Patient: sex F, age 83
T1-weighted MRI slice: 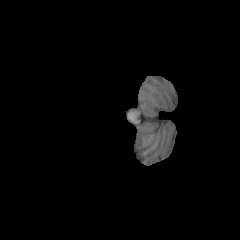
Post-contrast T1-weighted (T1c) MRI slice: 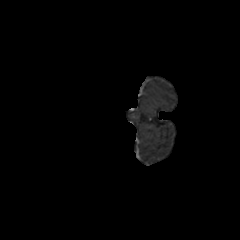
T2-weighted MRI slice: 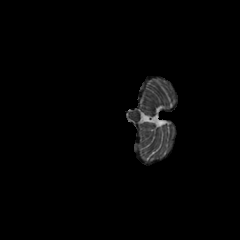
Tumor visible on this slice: no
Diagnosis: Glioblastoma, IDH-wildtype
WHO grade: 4